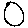
Label: circle